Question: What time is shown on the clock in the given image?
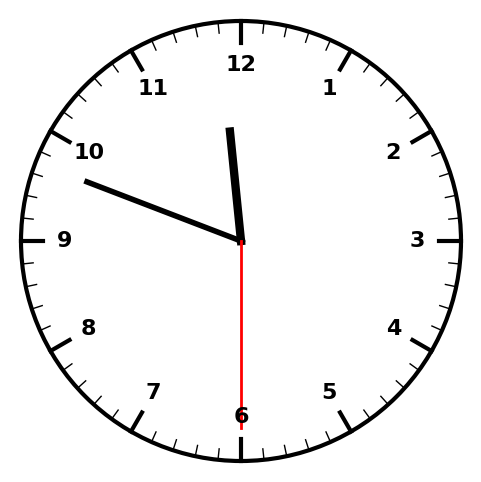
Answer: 11:48:30